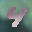
Label: 4